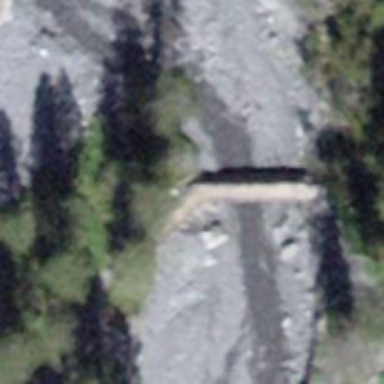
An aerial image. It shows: Path leading to bridge.